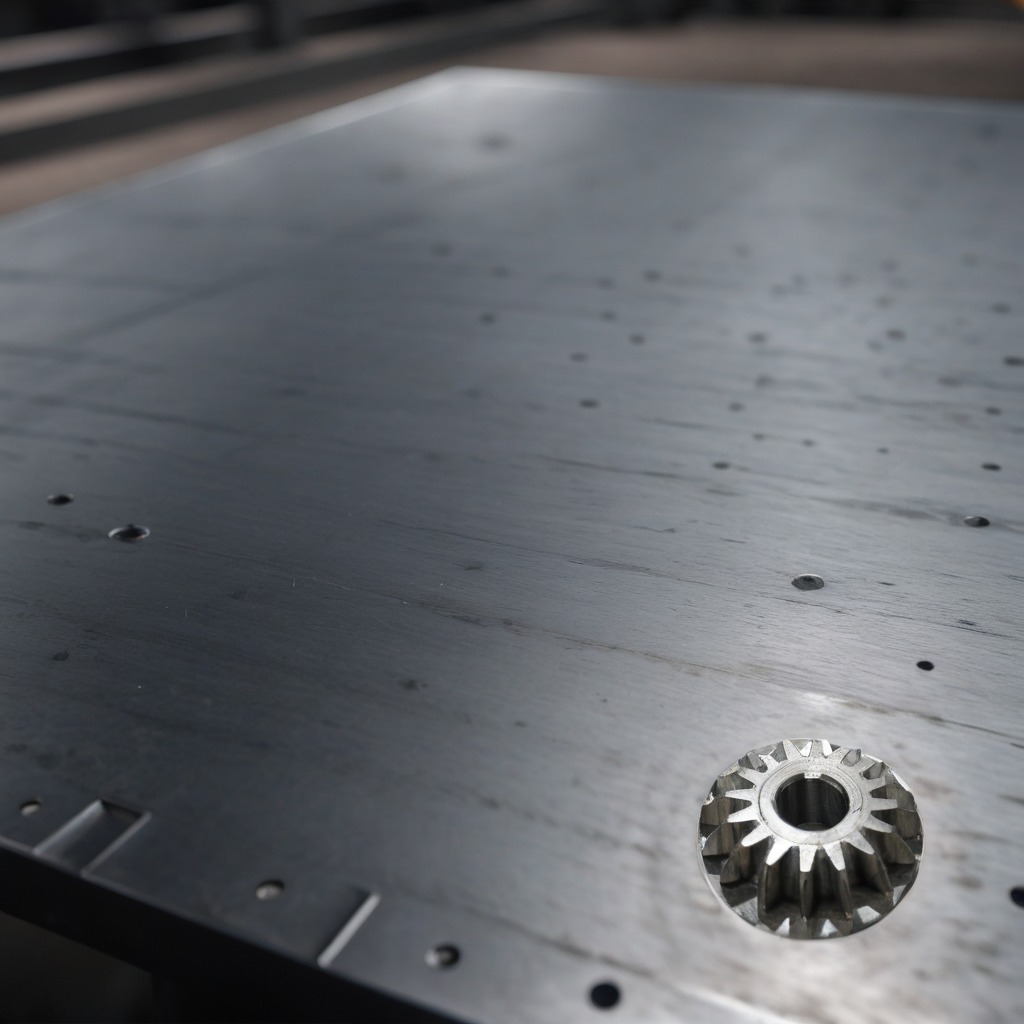
A steel gear with teeth is lying on the cold steel table in a mining workshop.